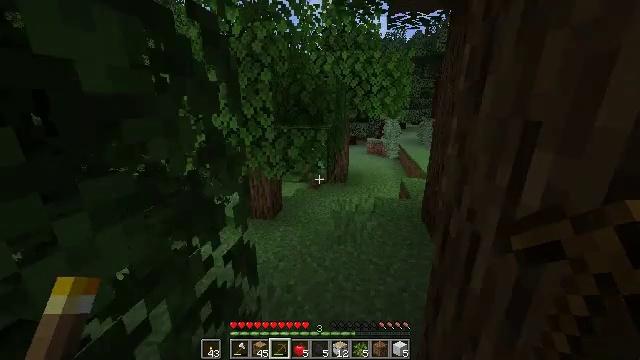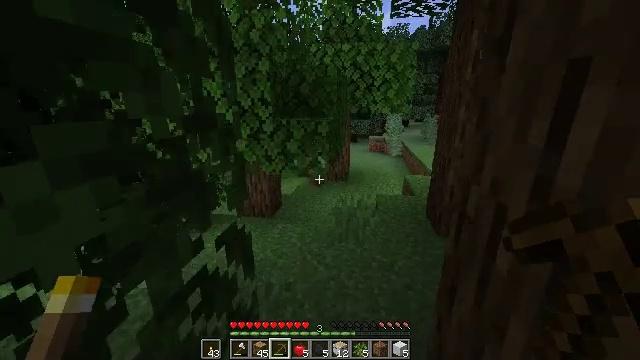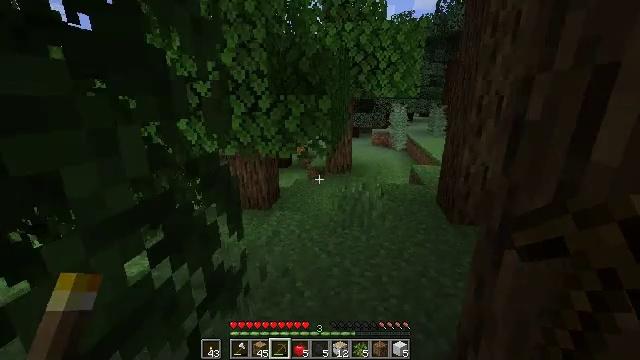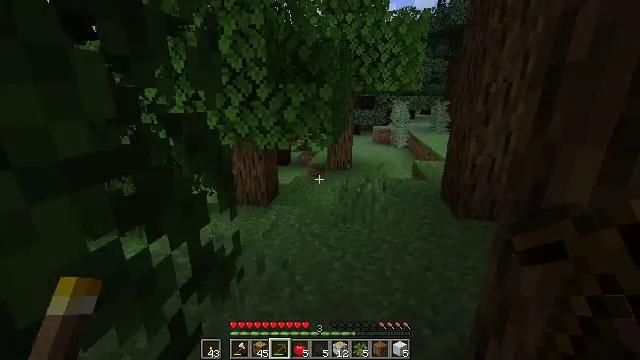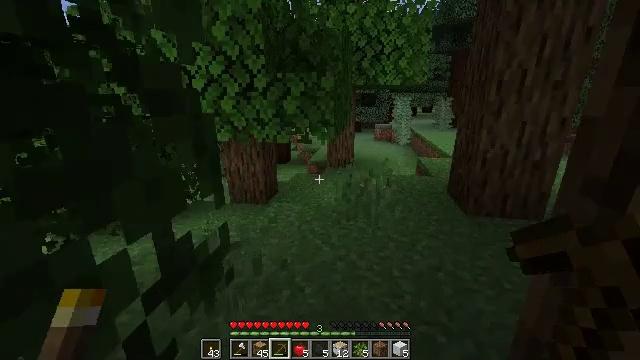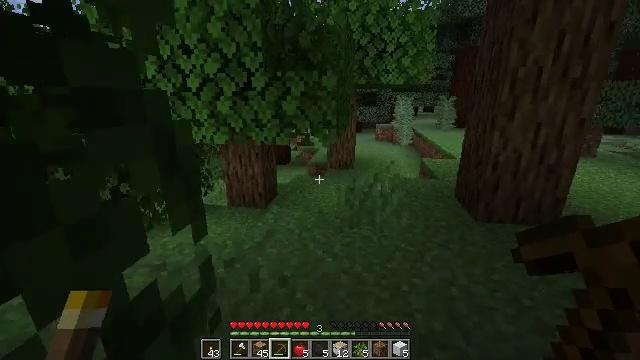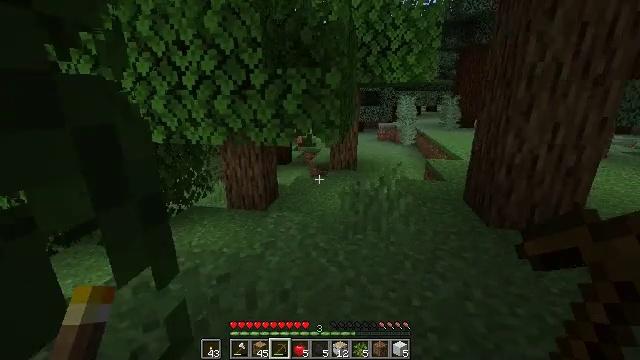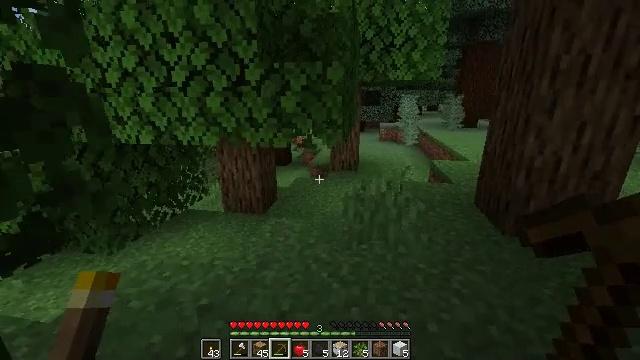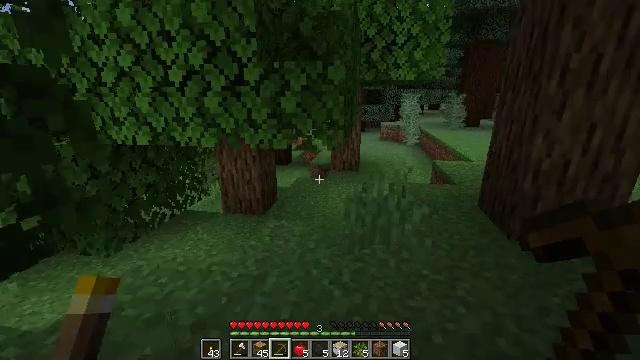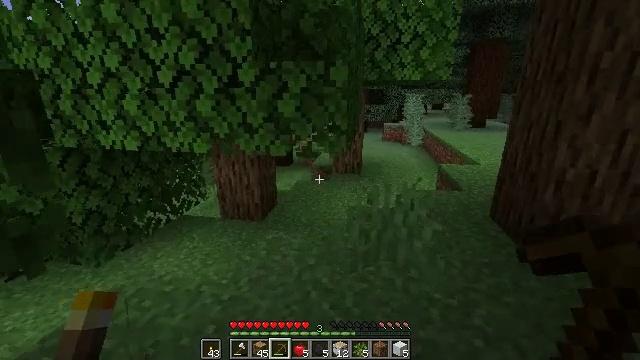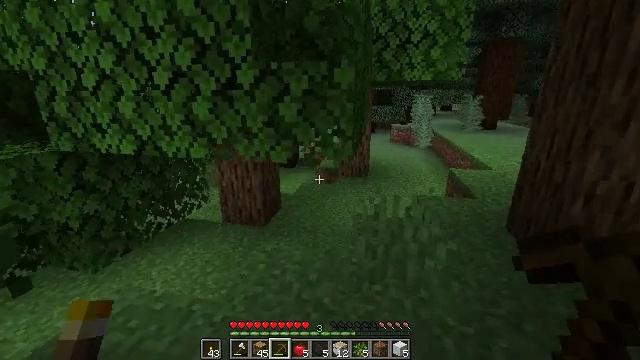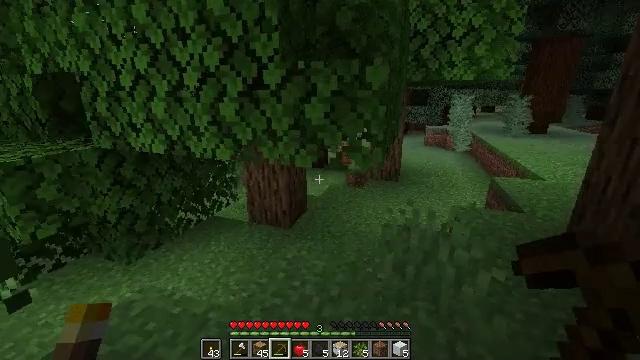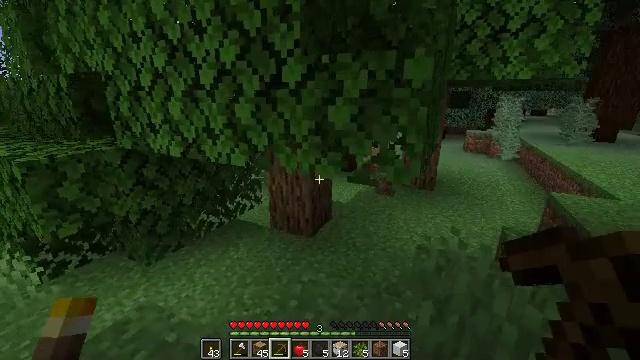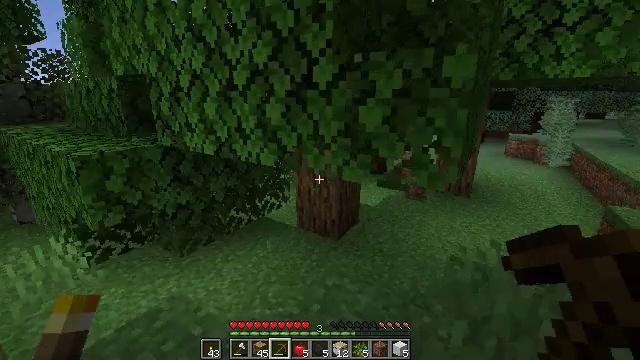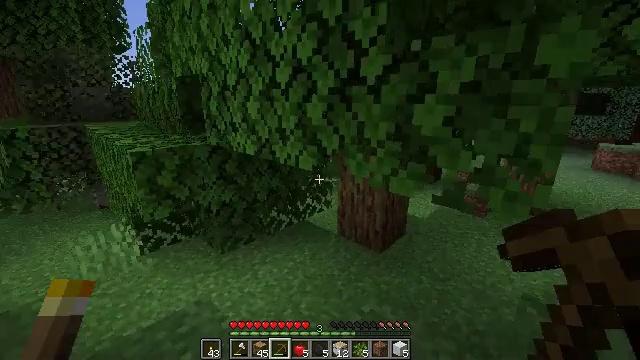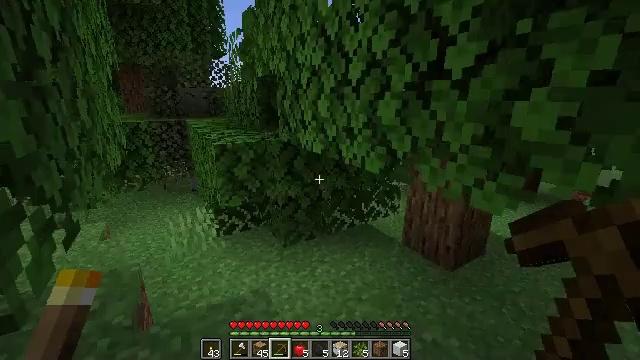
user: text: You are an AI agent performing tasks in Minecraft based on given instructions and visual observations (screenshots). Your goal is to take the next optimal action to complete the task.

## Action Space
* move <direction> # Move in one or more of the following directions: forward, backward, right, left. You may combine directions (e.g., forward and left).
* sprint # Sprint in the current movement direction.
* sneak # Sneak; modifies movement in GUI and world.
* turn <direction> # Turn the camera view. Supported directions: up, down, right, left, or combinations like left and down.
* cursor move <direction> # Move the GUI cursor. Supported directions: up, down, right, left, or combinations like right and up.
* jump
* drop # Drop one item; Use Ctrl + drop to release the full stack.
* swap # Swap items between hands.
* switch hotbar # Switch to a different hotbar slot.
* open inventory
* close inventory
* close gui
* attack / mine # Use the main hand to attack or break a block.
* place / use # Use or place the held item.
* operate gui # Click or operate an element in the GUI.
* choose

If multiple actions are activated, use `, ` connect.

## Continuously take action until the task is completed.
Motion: motion action
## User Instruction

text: Gather oak leaves by attacking.
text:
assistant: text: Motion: move forward
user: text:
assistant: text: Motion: move forward
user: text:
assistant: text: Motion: move forward
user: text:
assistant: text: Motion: move forward
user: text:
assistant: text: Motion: move forward
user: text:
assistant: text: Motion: move forward
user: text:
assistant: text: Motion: move forward
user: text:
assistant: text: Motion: move forward
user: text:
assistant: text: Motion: move forward
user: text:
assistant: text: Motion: move forward, turn left
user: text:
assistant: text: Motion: move forward, turn left
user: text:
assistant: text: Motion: move forward, turn left
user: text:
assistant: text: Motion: move forward, turn left
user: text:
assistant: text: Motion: move forward, turn left
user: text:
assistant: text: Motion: move forward, turn left
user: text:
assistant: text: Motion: move forward, turn left
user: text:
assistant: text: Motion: move forward, turn left
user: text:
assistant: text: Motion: move forward, turn left
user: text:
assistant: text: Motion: move forward
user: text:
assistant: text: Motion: move forward
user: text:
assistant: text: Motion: move forward and move right
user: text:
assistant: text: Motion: move forward and move right
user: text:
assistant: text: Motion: move forward and move right, turn left
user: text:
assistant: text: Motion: move forward and move right, turn left
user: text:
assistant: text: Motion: move forward, turn left
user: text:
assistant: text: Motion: move forward, turn left
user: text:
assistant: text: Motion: move forward, turn left
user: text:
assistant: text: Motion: move forward, turn left
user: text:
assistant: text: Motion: move forward, turn left
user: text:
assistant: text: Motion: move forward